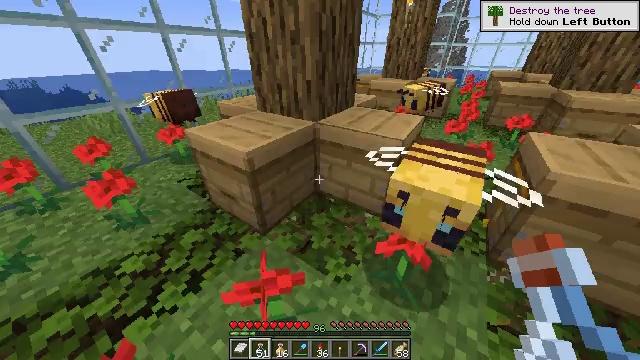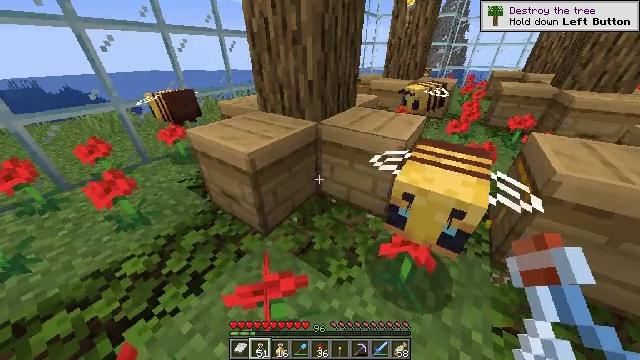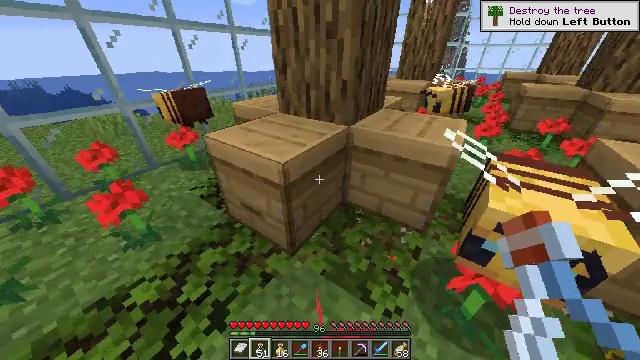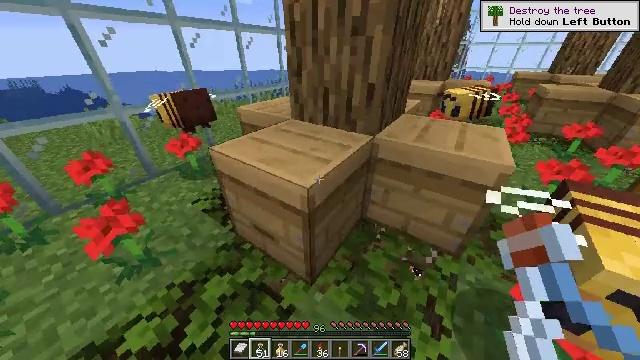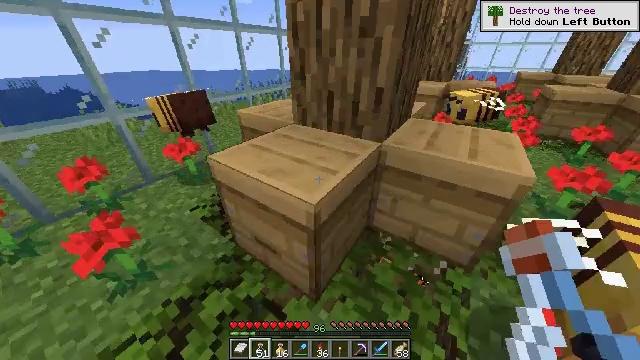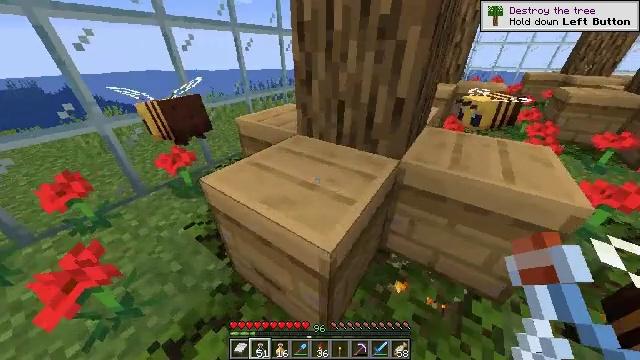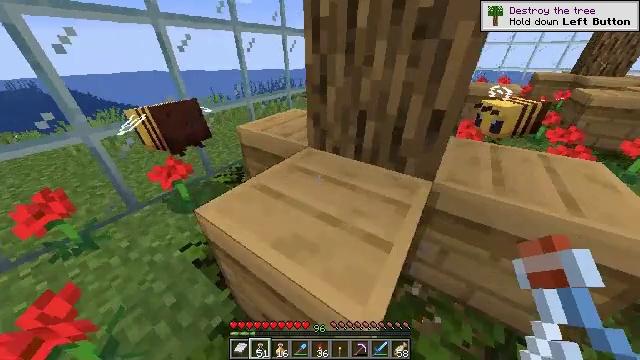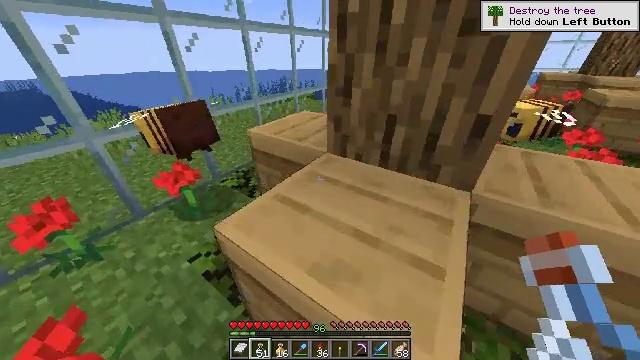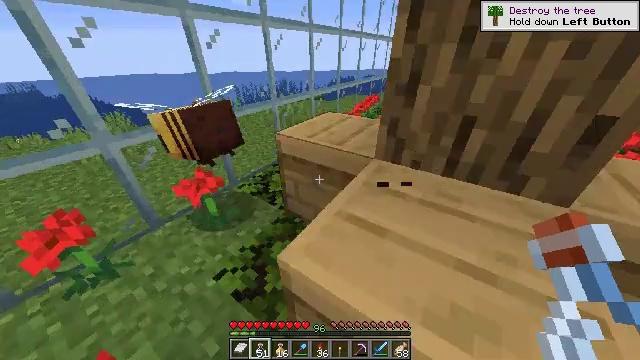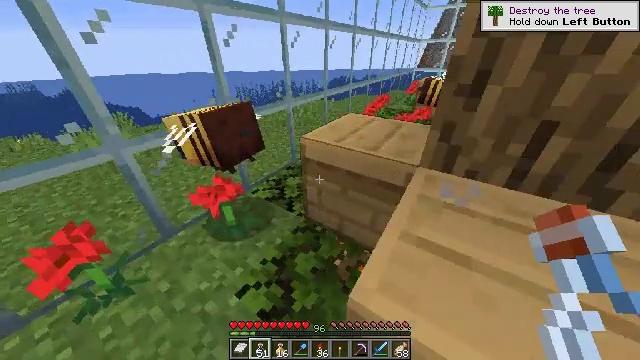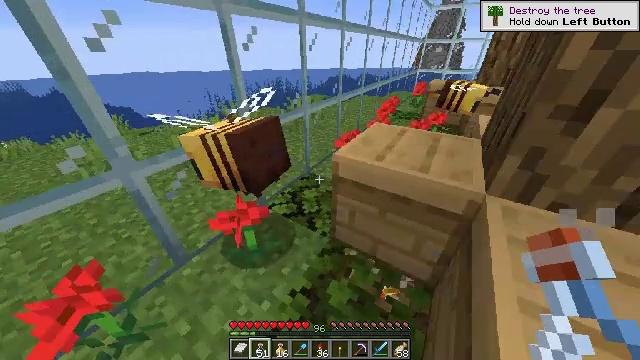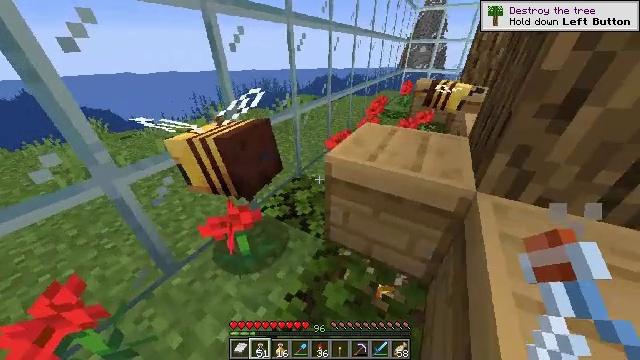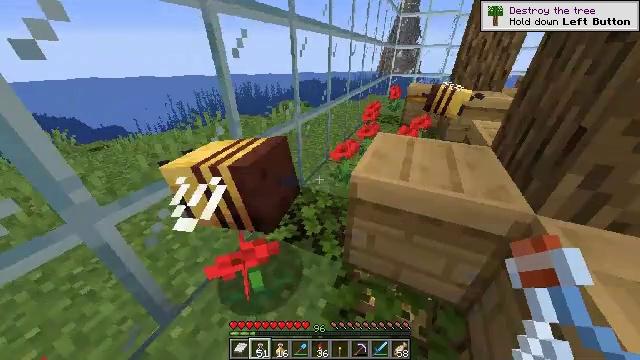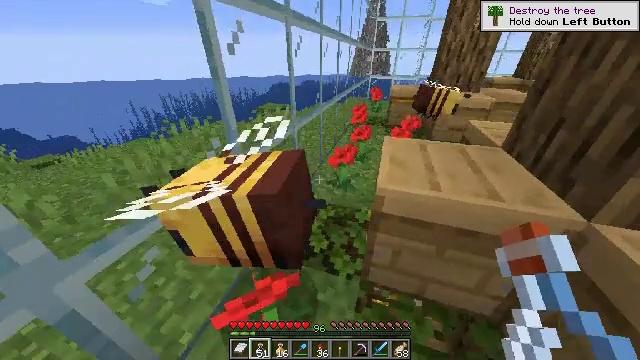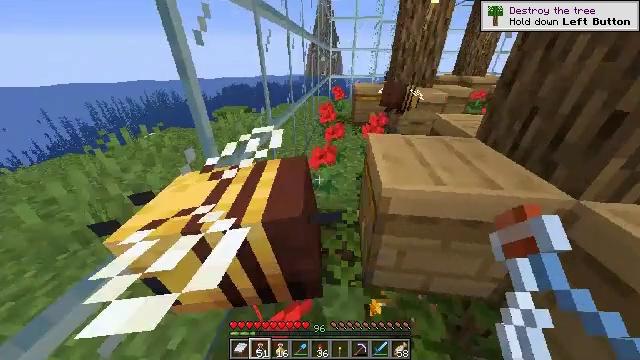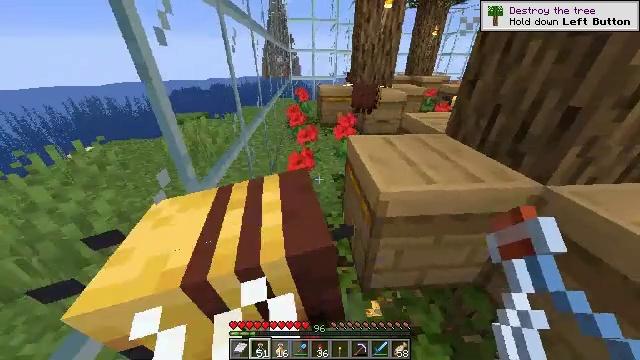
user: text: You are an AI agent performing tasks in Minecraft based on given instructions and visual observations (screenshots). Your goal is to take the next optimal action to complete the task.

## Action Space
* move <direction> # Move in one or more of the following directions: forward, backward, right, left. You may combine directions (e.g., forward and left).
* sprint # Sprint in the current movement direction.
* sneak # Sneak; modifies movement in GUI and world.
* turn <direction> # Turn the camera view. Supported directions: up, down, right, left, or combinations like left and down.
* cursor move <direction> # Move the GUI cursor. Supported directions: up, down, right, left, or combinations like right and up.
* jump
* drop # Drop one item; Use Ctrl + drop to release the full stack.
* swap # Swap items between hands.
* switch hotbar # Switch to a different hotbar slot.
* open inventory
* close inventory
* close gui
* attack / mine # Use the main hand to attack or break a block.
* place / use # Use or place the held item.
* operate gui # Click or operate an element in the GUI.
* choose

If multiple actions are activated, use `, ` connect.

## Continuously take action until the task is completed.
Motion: motion action
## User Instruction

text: Craft a honey block.
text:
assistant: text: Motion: move forward and move left
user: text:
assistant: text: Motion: move forward and move left
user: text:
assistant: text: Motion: move forward
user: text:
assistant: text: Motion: move forward
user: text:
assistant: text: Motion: move forward
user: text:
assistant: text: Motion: move forward and move left
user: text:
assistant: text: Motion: move forward and move left
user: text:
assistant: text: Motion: move forward and move left
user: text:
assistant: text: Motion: move forward and move left
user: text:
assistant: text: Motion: move forward and move left, turn right
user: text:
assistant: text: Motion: move forward and move left, turn right
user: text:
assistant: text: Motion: move forward and move left, turn right
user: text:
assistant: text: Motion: move forward and move left, turn right
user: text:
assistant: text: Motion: move forward and move left, turn right
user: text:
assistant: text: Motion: move forward and move left, turn right
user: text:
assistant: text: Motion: move forward and move left, turn right
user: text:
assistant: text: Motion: move forward and move left, turn right
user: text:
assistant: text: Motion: move forward and move left, turn right
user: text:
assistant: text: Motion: move forward and move left, turn right
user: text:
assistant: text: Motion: move forward and move left, turn right
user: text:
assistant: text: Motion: move forward and move left, turn right
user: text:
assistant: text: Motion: move forward and move left, turn right
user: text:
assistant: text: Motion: move left, turn right
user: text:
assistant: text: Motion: turn right
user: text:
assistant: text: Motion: turn right and up
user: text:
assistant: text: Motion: turn left
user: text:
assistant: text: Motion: turn right
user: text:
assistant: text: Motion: turn right and down
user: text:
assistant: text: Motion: turn right
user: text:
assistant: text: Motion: turn right